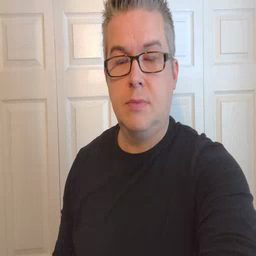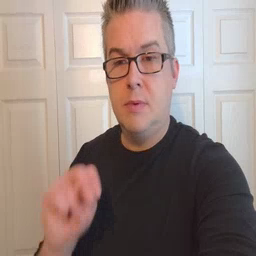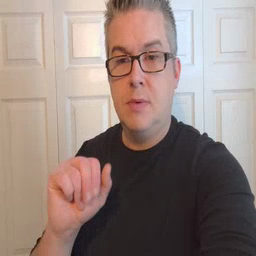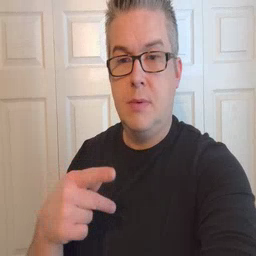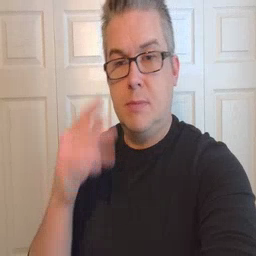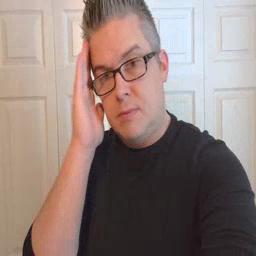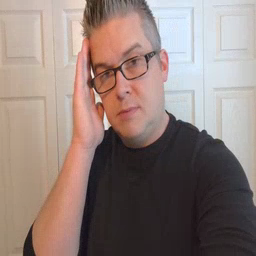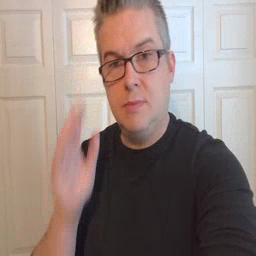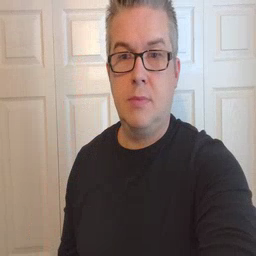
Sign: nap